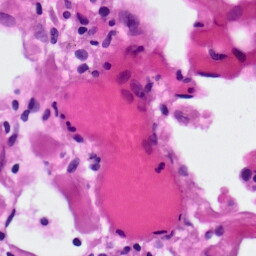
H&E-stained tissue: Lung